Aerial crown-view tile of a tropical tree (Barro Colorado Island, Panama), acquired 20240918:
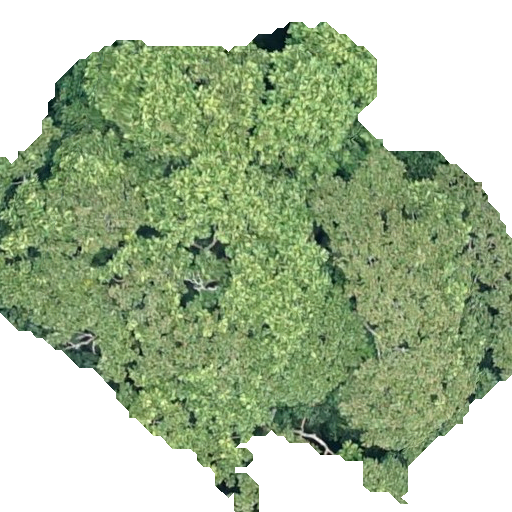
Species: Dipteryx oleifera
GBIF accepted scientific name: Dipteryx oleifera
Crown area: 277.06 m²